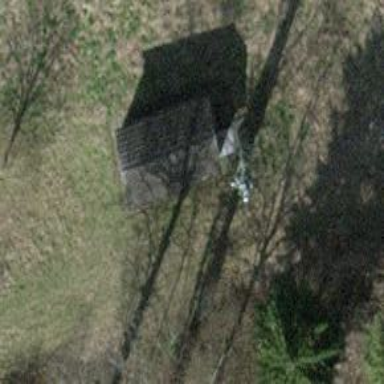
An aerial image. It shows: Communication mast tower.